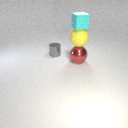
large red metal sphere below small cyan rubber cube